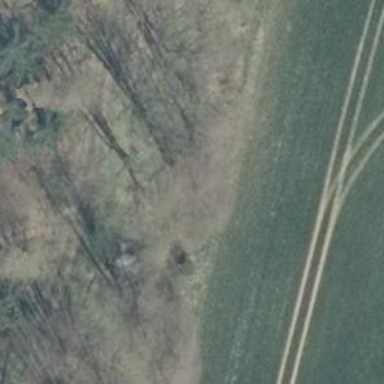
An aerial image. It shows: Hunting stand.